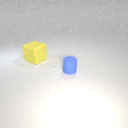
large yellow rubber cube behind small blue rubber cylinder